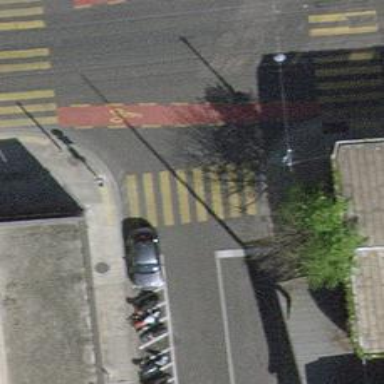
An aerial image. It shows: Crossing with traffic signals.